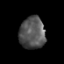
Tissue: prostate
Cell type: T cells
Senescence score: 0.3317
Nuclear area (px): 809
Mean DAPI intensity: 85.674